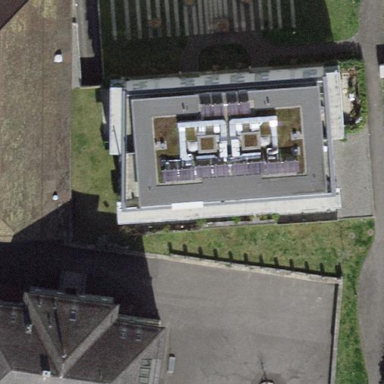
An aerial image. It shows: School.